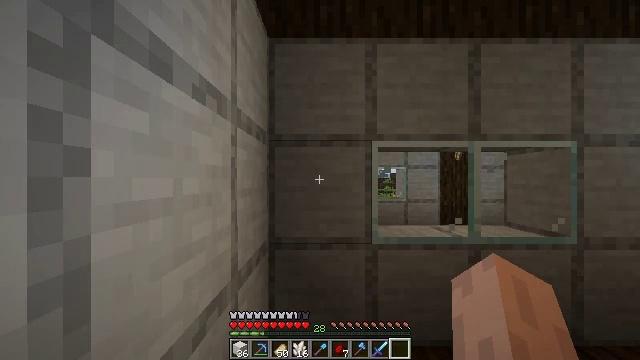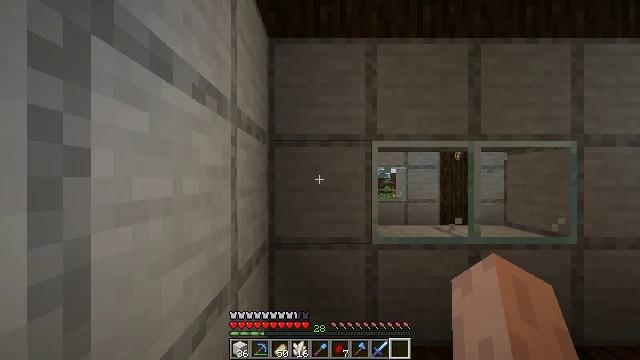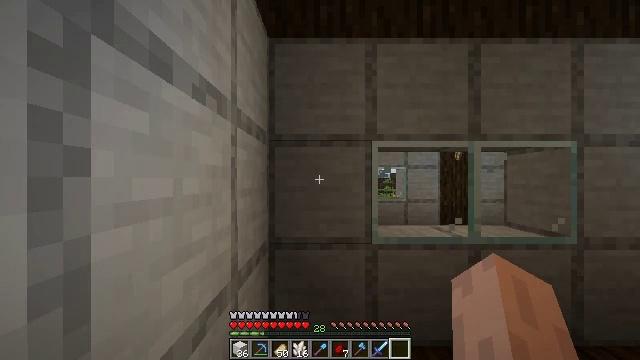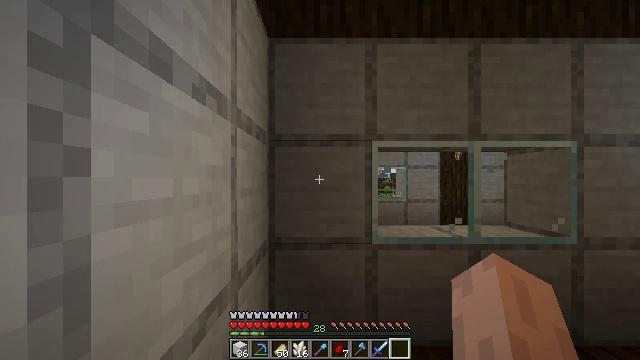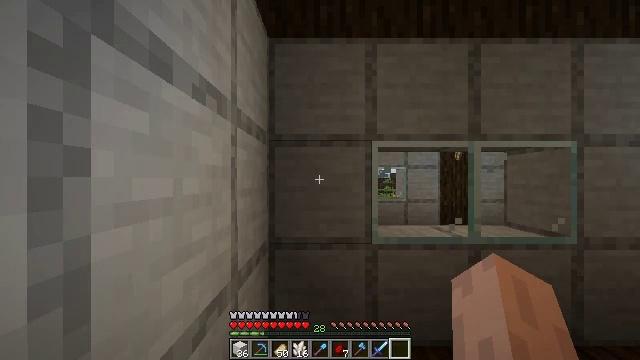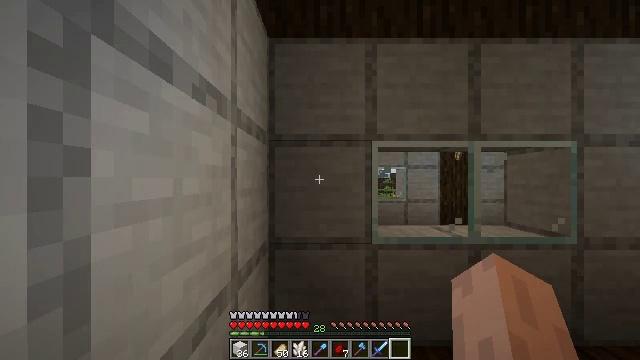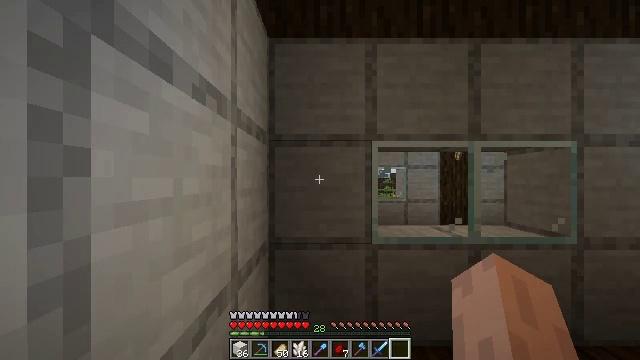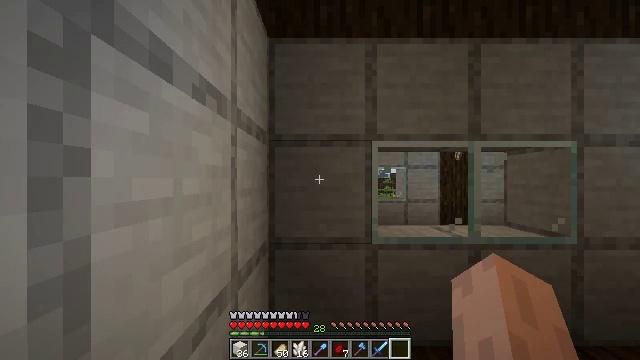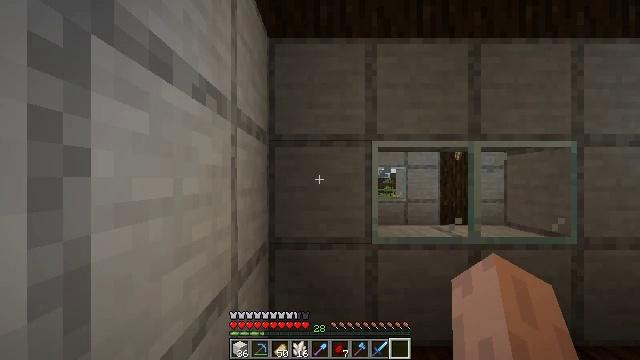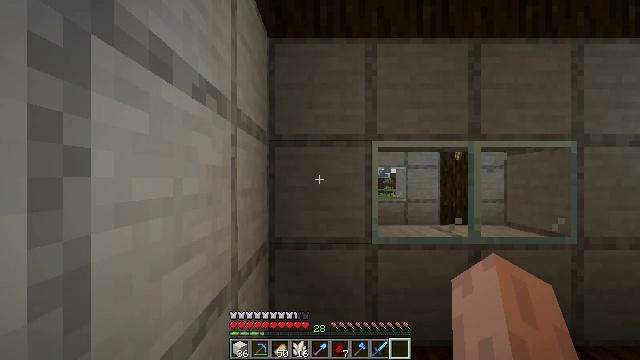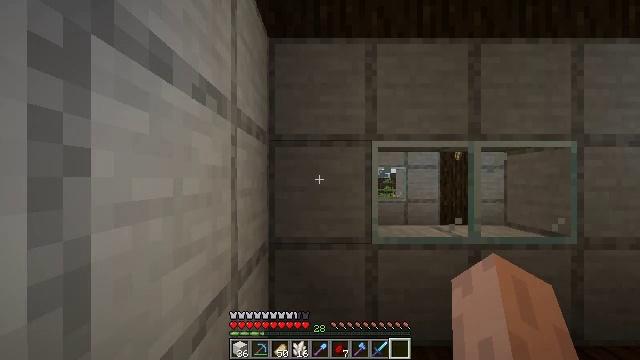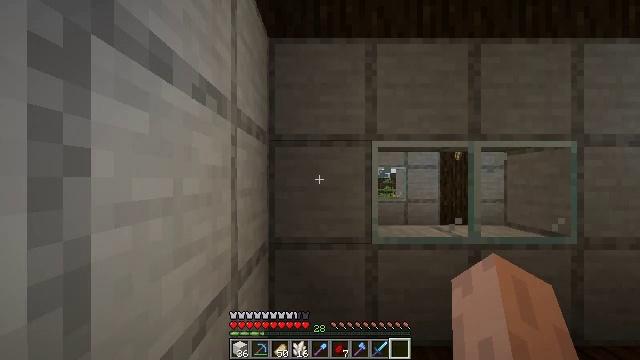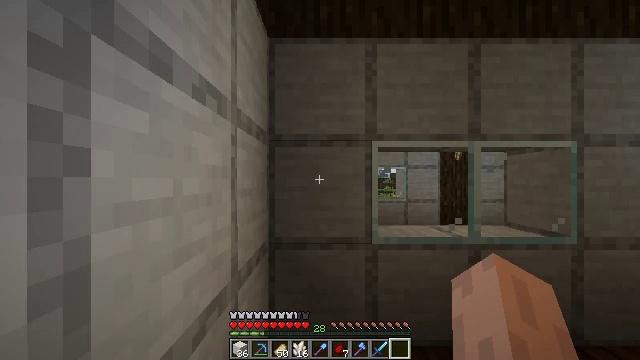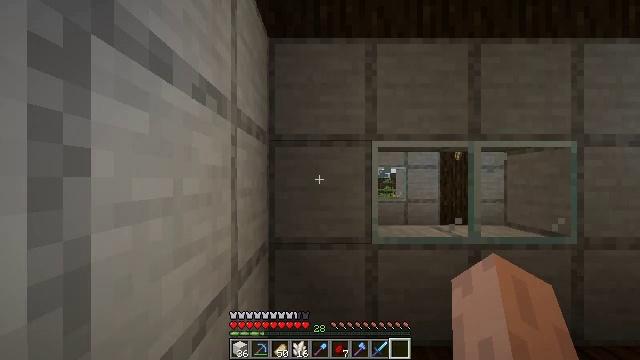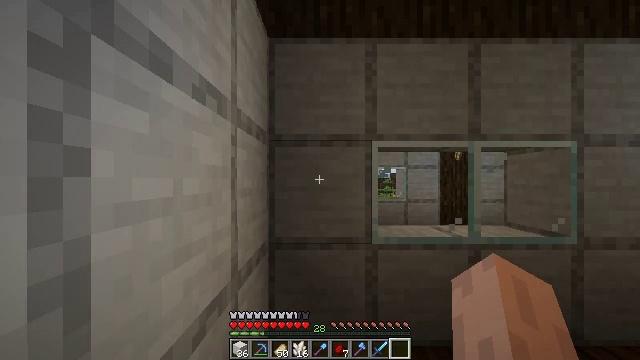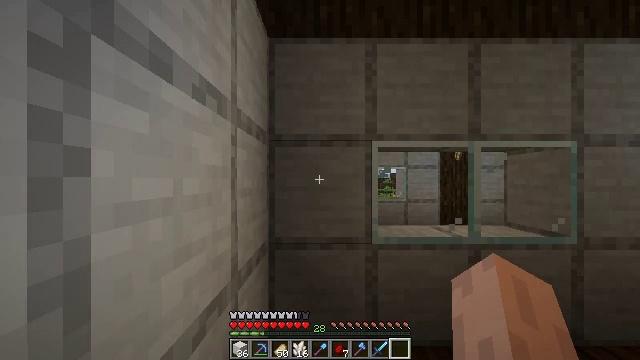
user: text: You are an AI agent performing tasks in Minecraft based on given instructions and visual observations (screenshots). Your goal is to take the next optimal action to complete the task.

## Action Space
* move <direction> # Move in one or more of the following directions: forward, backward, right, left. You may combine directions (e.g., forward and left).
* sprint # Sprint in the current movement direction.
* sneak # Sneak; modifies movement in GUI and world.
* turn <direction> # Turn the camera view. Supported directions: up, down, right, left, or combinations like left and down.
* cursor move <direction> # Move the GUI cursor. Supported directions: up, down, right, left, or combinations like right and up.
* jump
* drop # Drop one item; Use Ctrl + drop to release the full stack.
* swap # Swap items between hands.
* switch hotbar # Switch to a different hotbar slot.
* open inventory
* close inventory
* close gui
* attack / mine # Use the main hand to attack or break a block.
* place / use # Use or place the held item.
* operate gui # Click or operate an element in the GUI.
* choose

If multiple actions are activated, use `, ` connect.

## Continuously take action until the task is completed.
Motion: motion action
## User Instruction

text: Use cactus to craft a green dye.
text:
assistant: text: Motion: no_op
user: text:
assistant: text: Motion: no_op
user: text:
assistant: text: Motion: no_op
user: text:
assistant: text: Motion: no_op
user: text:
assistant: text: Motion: no_op
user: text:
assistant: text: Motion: no_op
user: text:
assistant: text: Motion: no_op
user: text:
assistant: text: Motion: no_op
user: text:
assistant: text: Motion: no_op
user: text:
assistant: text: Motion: no_op
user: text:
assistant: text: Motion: no_op
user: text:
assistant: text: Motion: no_op
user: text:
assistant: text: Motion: no_op
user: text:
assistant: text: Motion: no_op
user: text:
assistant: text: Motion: no_op
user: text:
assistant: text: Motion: no_op
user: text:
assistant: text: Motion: no_op
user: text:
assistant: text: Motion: no_op
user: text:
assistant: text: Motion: no_op
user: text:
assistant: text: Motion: no_op
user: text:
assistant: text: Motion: no_op
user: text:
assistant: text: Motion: no_op
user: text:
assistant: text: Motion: no_op
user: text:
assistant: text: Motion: no_op
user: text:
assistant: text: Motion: no_op
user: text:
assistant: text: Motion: no_op
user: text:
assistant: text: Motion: no_op
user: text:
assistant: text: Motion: no_op
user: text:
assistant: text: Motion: no_op
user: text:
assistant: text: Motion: no_op